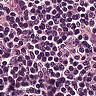
Metastatic tissue present: no